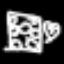
Label: mushroom